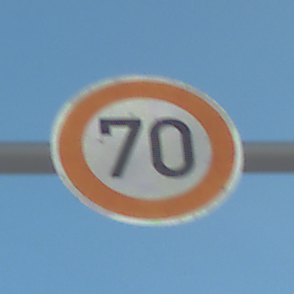
Verkehrszeichen: Geschwindigkeit70
Umgebung: Outdoor, Beach
Tageszeit: SunriseSunset
Wetter: Clear
Licht: Natural
Jahreszeit: NotSpecified
Kontrast: HighContrast